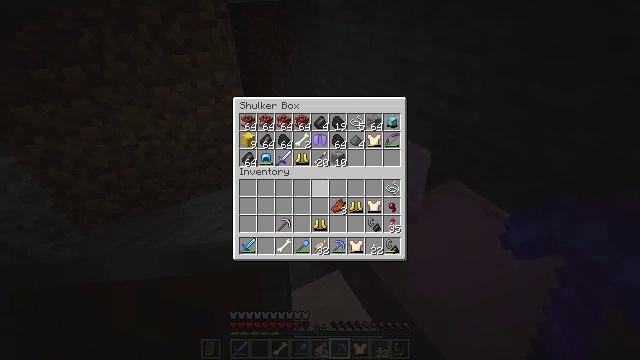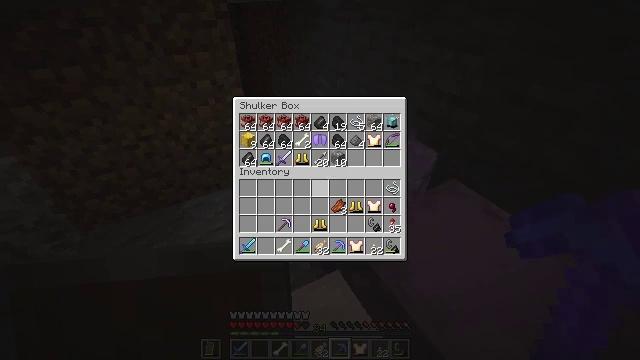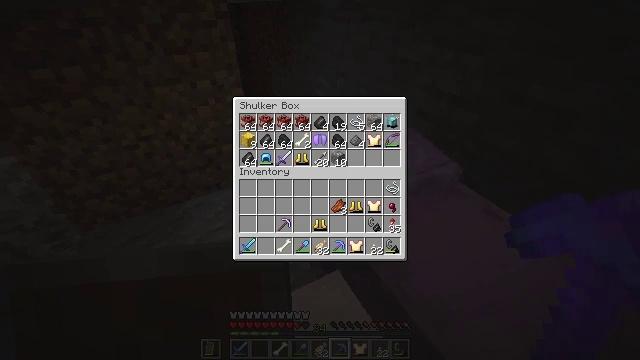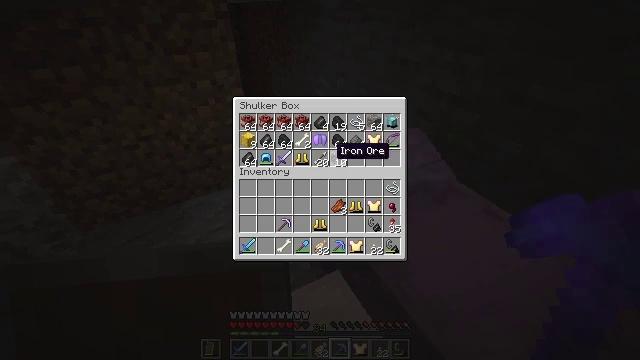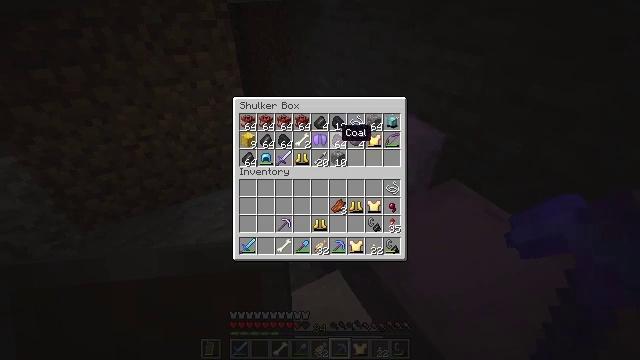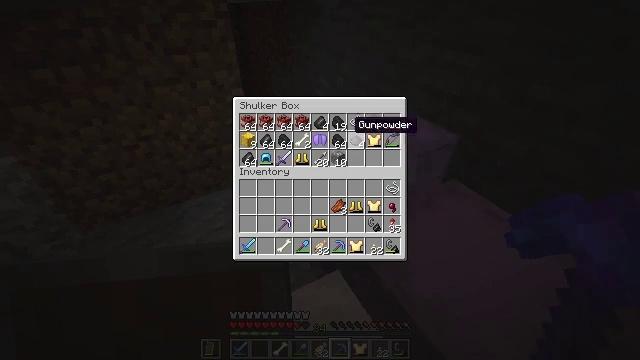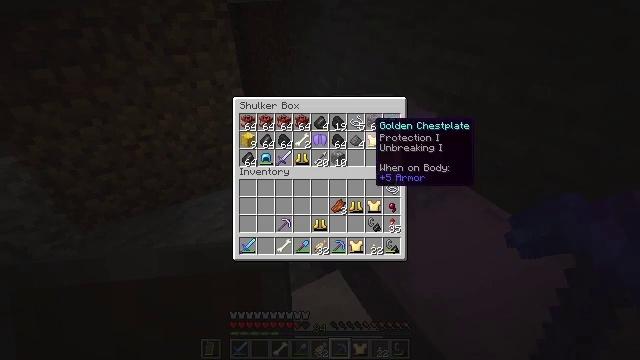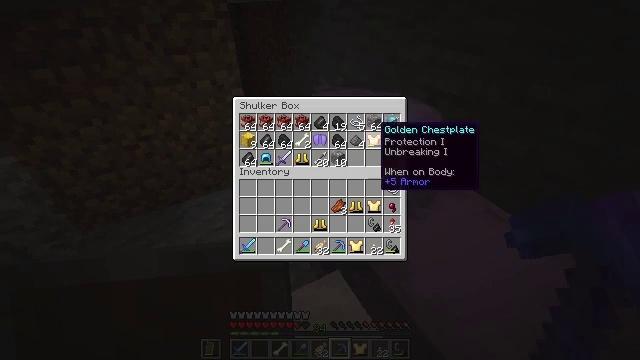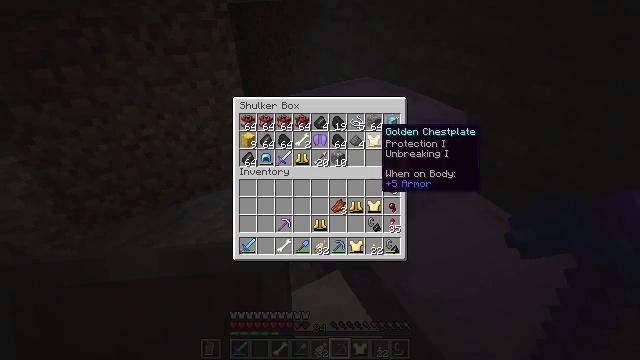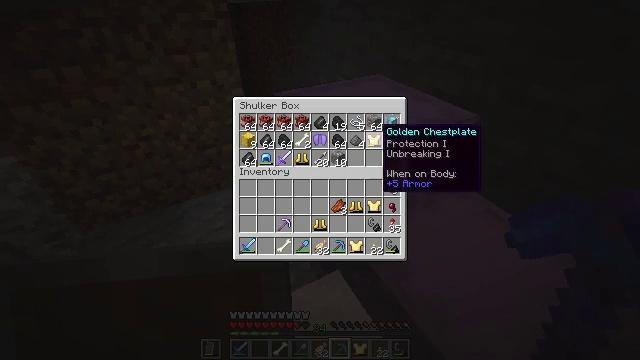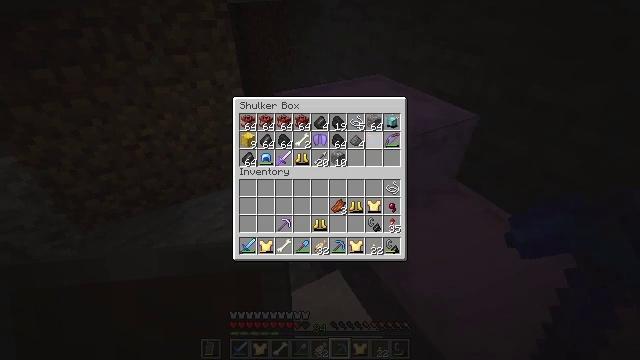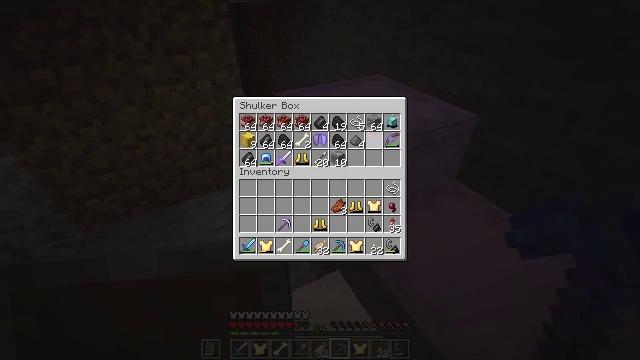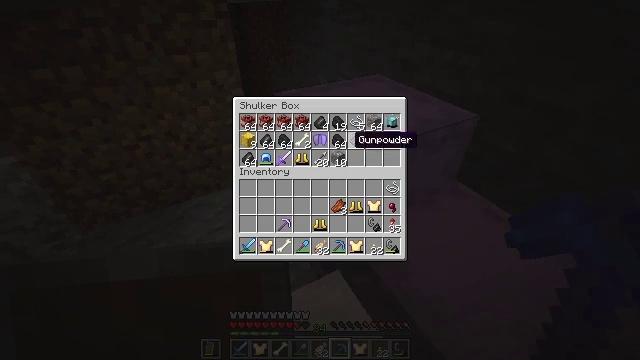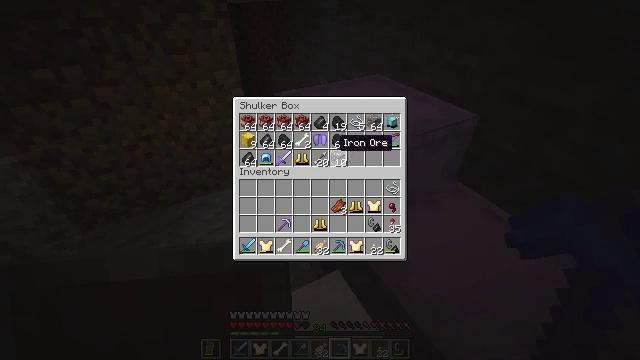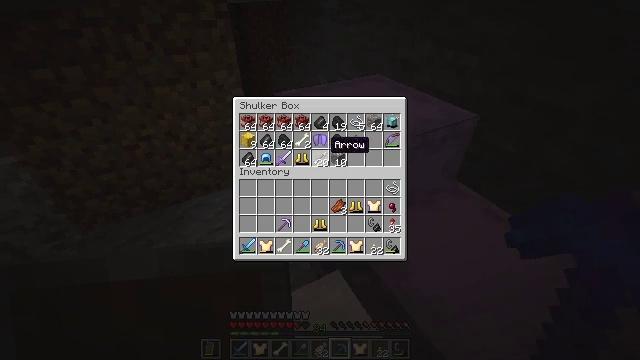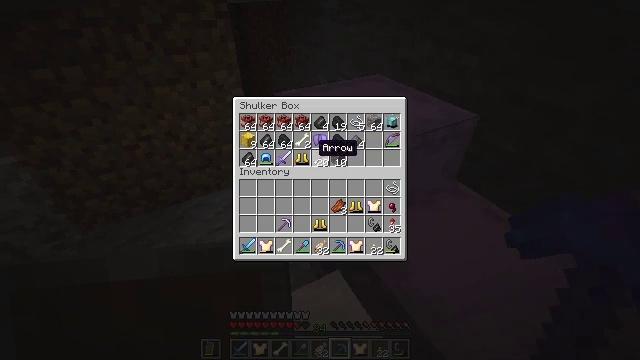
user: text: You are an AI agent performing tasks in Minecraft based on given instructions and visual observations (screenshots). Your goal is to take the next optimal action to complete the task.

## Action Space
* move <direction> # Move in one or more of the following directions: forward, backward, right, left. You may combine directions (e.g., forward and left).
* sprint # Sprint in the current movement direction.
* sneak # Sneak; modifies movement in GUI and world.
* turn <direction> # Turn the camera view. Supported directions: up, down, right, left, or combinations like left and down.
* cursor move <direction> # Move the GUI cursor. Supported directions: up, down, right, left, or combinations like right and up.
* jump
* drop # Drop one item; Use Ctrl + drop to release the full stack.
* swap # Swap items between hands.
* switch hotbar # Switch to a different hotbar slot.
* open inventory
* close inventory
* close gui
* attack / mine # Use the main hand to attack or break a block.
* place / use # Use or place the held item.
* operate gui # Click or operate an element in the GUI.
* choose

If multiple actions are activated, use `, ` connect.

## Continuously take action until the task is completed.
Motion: motion action
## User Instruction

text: Remove a golden chestplate from the inventory.
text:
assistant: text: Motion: no_op
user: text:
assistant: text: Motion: no_op
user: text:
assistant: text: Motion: sneak, cursor move up
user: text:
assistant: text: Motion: sneak, cursor move up
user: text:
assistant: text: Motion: sneak, cursor move right and up
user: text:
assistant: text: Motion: sneak, cursor move right
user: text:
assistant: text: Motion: sneak
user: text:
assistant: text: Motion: sneak
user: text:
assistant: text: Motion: sneak
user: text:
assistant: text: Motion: sneak, choose
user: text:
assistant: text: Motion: sneak, choose
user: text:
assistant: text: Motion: sneak, cursor move left
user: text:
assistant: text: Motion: sneak, cursor move left
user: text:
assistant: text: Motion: sneak, cursor move left
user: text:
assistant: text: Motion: sneak, cursor move left
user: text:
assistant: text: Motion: sneak
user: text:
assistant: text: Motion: sneak
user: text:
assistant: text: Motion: sneak
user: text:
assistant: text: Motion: sneak, choose
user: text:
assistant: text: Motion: sneak, choose
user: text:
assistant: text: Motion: sneak, choose
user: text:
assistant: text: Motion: sneak
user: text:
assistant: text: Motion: sneak, cursor move up
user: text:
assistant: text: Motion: sneak, cursor move up
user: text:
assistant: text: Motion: sneak
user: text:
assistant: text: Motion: sneak, cursor move right
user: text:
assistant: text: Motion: sneak
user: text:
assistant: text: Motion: sneak
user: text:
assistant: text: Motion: sneak
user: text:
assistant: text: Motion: sneak